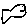
Label: fish